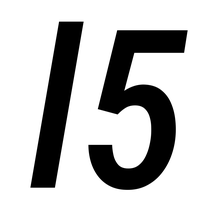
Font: Roboto-Italic_Condensed_Medium_Italic